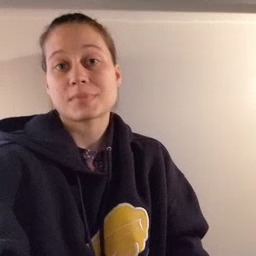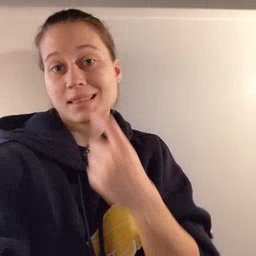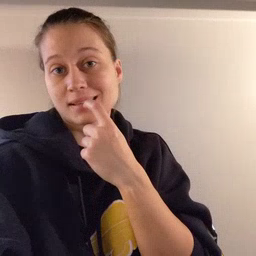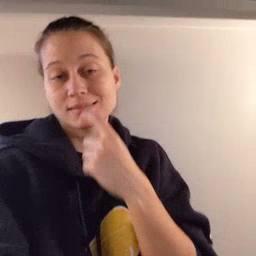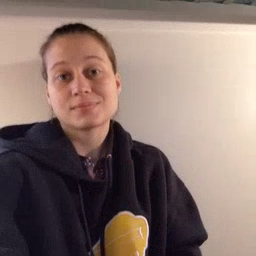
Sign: glasswindow